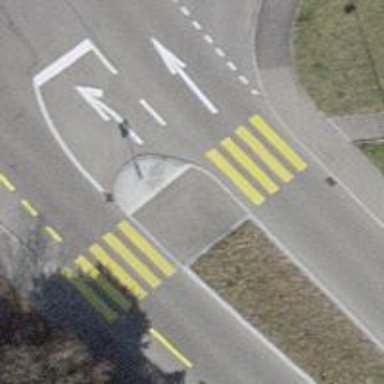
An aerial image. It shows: Secondary road with asphalt surface. There is dedicated cycle lane on the left side.